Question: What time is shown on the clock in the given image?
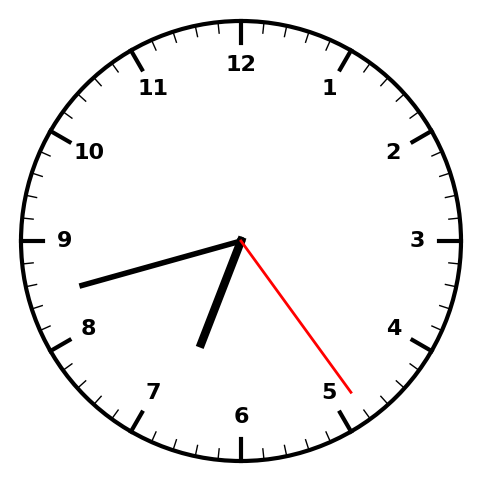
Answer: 06:42:24